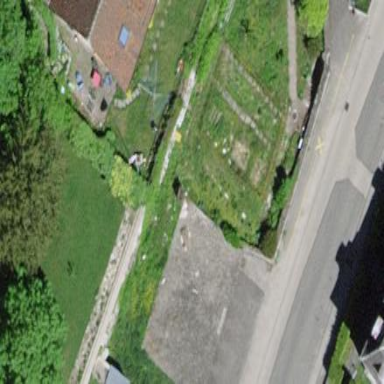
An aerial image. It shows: Group of garages.